Field crop: tomato
Growth stage: 2
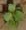
Species: solanum